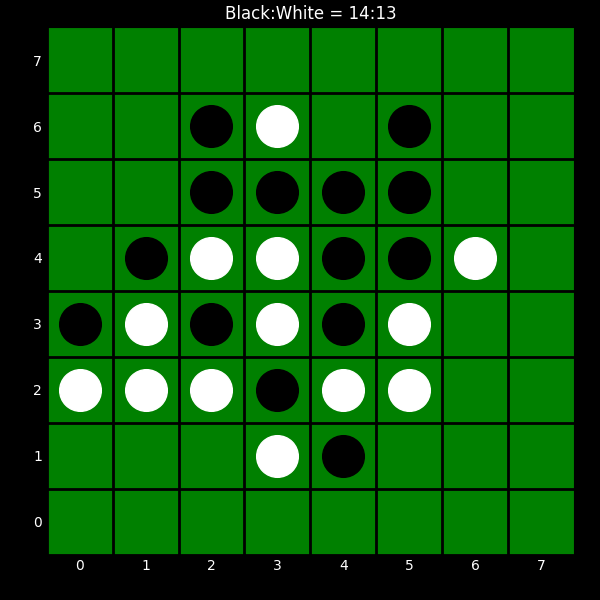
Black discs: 14
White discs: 13